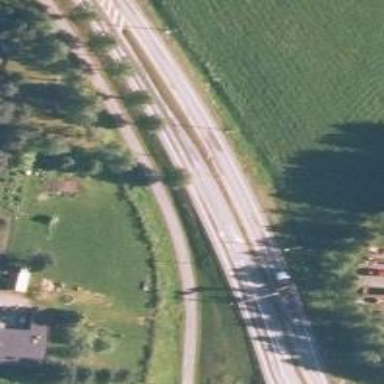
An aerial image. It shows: Primary road with asphalt surface.